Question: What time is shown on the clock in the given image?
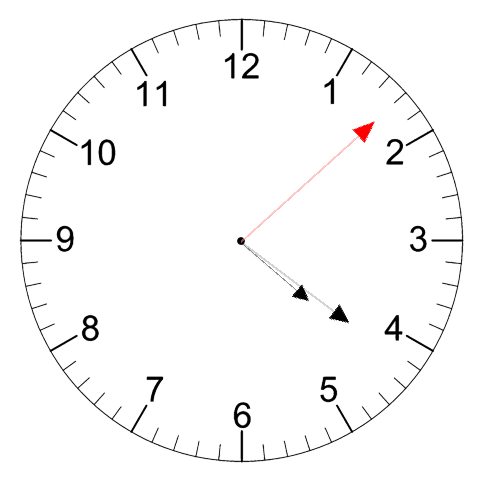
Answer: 04:21:08